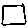
Label: square